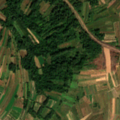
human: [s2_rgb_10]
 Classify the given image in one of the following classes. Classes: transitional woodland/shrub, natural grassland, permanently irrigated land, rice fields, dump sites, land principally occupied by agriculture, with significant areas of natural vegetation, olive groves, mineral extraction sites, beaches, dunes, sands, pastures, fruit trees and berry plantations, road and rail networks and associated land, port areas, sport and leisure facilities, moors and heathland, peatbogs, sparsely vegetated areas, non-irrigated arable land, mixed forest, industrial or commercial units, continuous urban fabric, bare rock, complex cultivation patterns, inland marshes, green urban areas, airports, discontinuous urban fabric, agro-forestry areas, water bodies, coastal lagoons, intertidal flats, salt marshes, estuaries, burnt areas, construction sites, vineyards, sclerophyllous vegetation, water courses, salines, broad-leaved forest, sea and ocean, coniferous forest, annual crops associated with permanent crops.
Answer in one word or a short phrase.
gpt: non-irrigated arable land, land principally occupied by agriculture, with significant areas of natural vegetation, broad-leaved forest